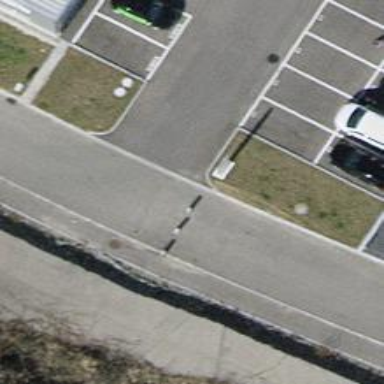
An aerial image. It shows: Rising bollard.